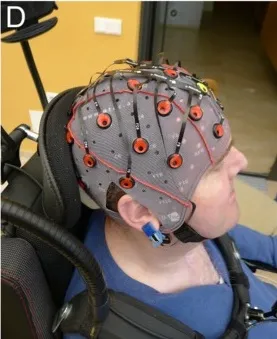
End user 5 during testing of the prototype. A close up of the electrode cap with the reference electrode attached to the right earlobe. End user 5 gained control over the system. Pictures are published with consent from the participant and his legal representative.
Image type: medical_photograph (other_medical_photograph)